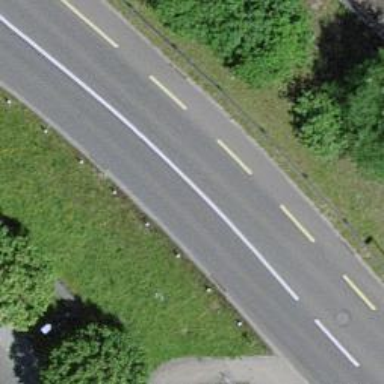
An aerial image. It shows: Secondary road with asphalt surface. There is designated cycle lane on the left side.